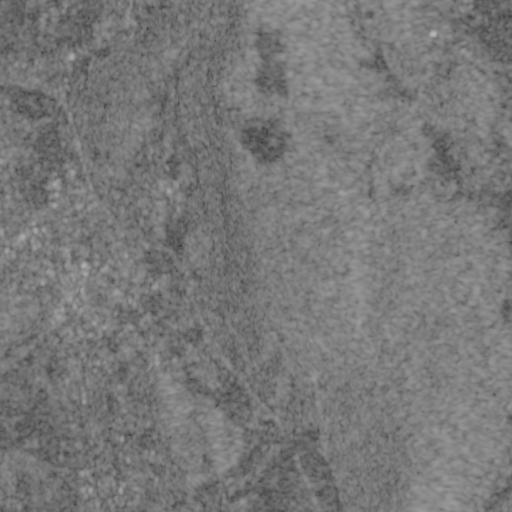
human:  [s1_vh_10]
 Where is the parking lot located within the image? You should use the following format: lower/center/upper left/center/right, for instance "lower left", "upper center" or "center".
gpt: The parking lot is located in the upper left of the image.
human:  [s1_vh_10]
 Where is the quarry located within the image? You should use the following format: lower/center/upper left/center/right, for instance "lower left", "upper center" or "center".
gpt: The quarry is located in the upper left of the image.
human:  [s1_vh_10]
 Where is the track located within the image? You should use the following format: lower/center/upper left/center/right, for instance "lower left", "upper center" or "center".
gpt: The track is located in the upper left of the image.
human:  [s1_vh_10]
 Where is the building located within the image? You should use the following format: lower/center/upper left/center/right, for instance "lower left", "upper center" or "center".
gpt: There is no building in the image.

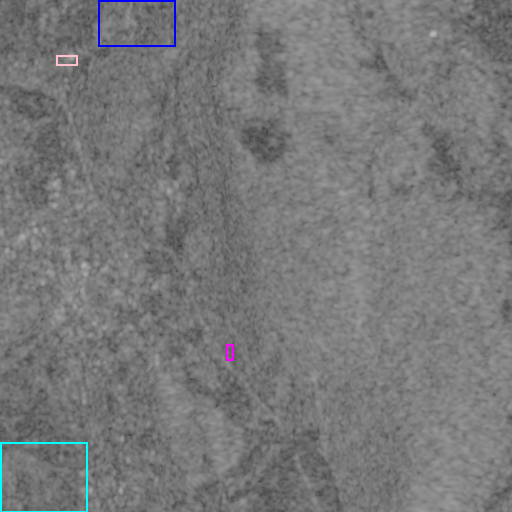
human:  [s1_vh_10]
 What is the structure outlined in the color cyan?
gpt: The structure outlined in cyan is a crop field.
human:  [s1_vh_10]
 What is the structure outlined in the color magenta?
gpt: The structure outlined in magenta is a park.
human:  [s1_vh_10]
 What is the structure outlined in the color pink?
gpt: The structure outlined in pink is a parking lot.
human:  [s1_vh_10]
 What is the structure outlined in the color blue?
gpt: The structure outlined in blue is a quarry.
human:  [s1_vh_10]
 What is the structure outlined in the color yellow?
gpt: There is no yellow outline.